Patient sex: M
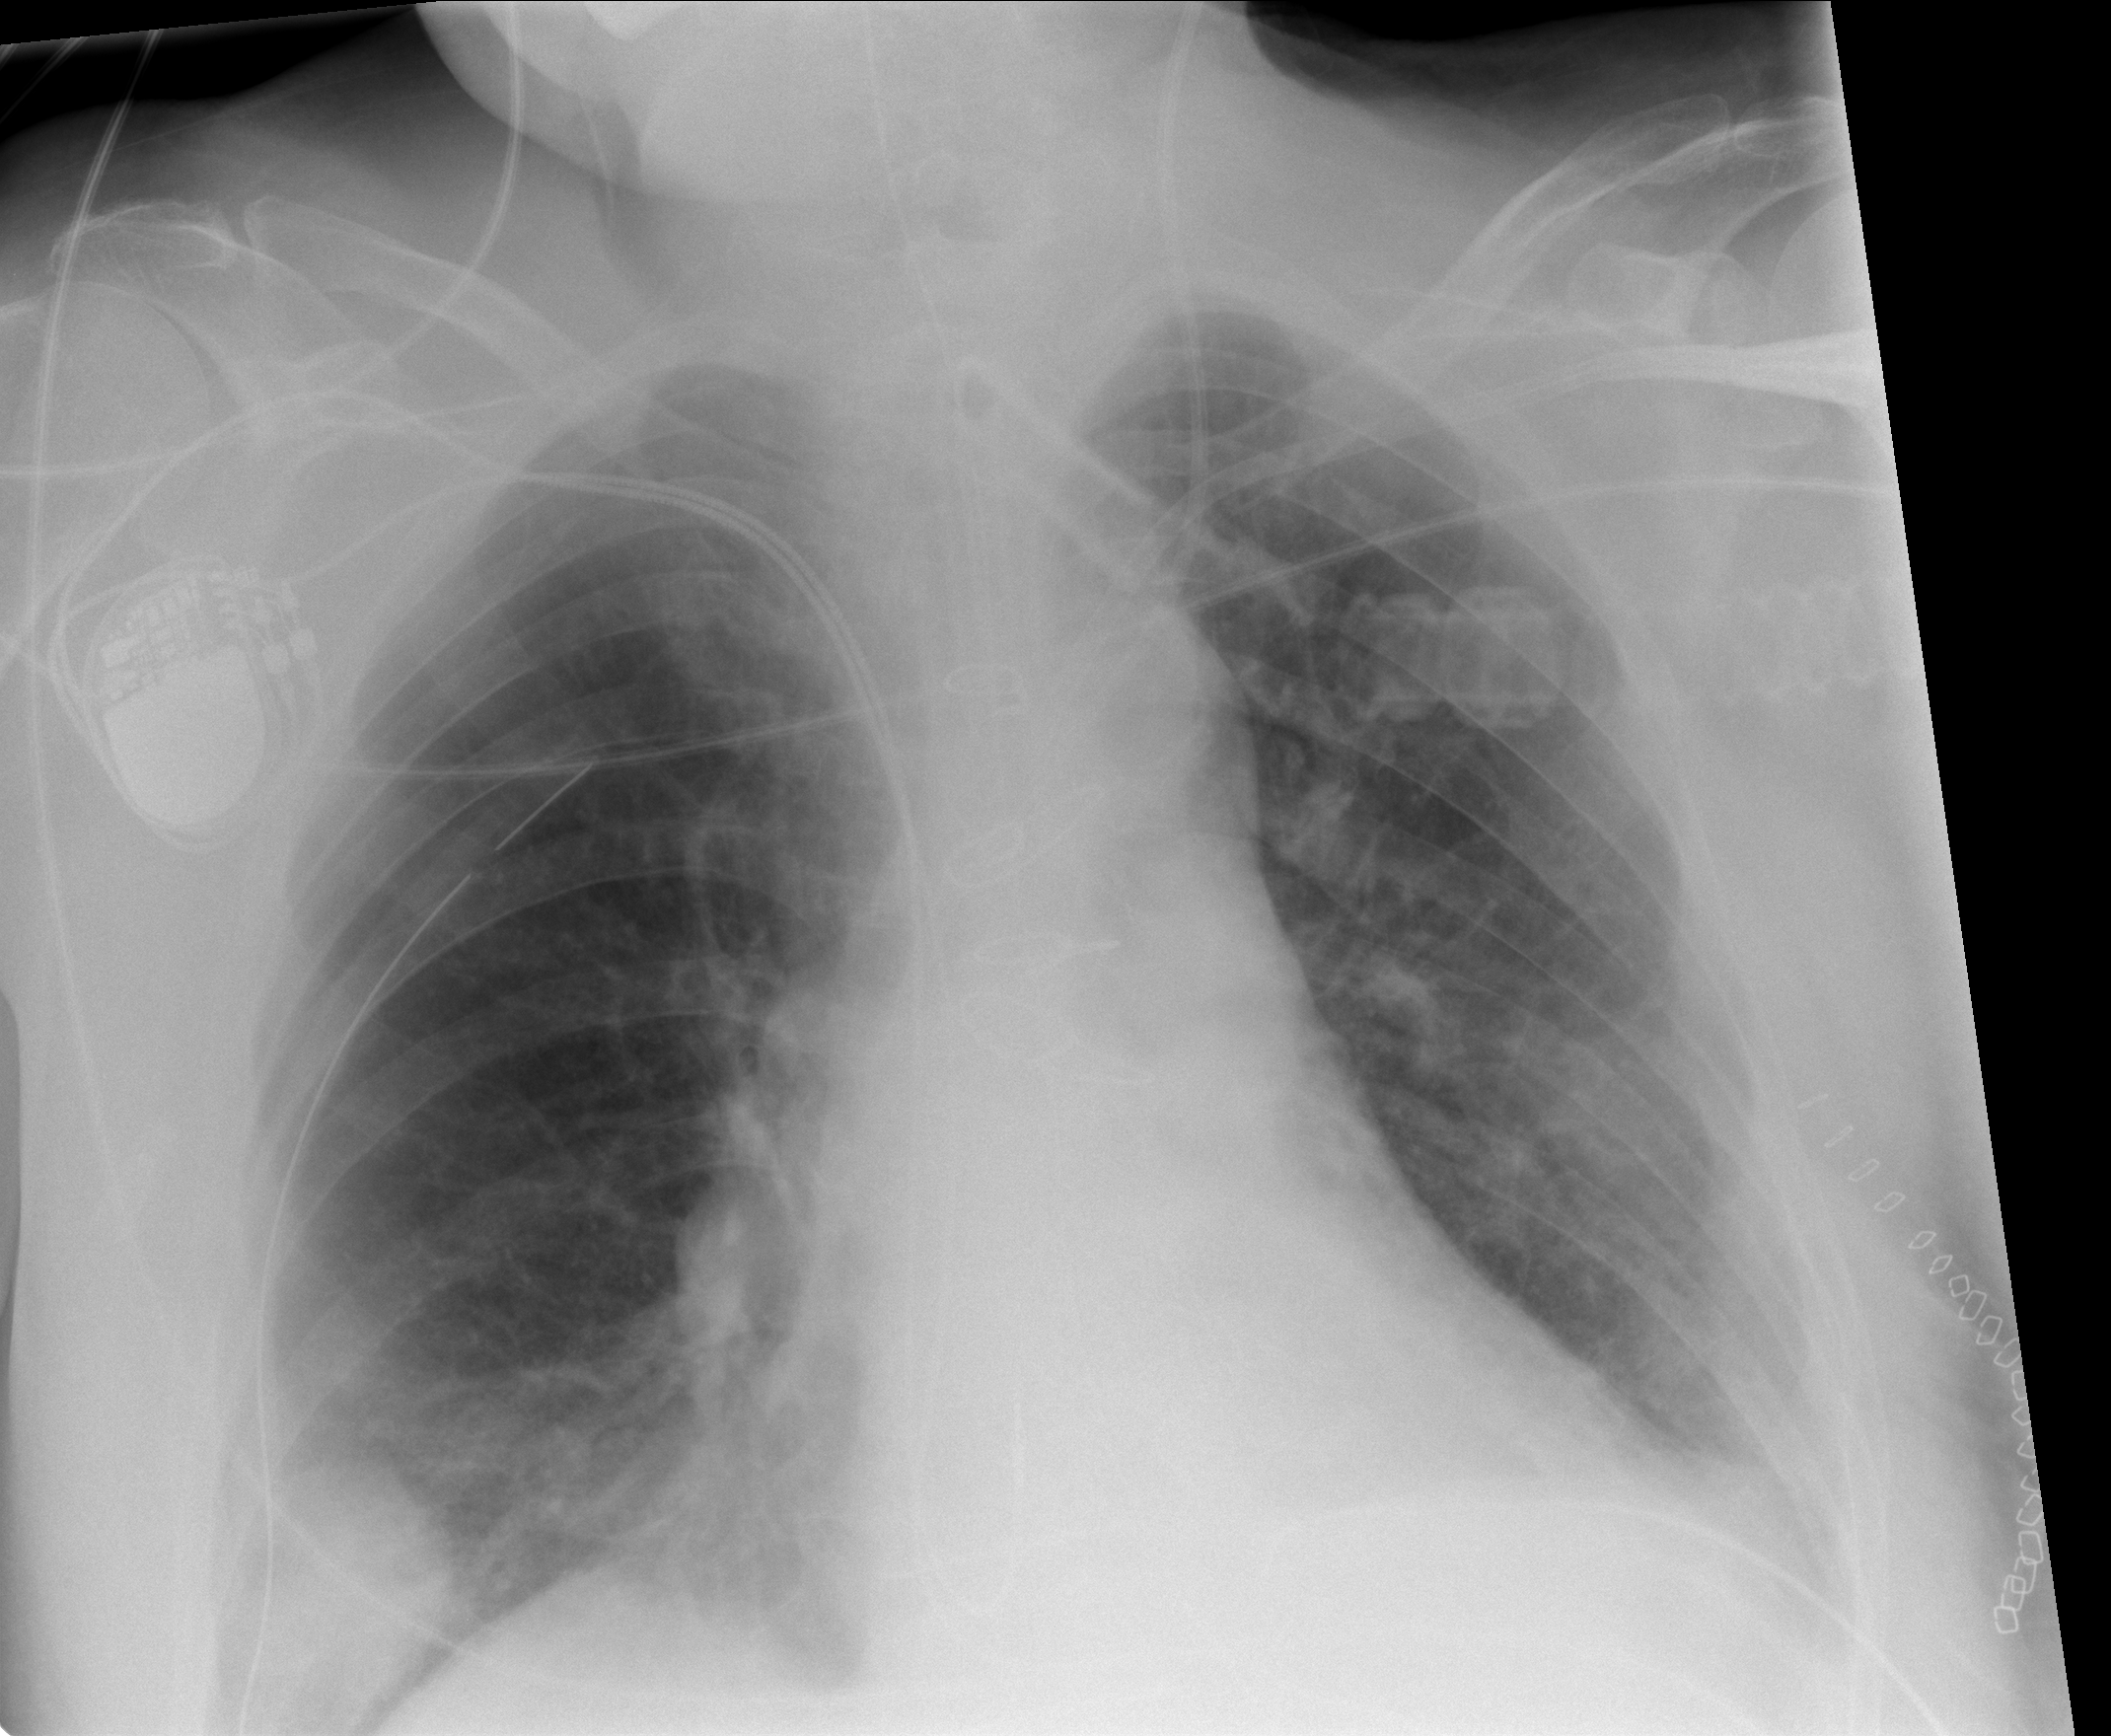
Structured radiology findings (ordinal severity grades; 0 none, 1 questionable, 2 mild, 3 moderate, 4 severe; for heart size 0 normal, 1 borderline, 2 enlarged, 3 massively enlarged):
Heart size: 0
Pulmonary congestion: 0
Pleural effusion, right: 2
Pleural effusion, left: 2
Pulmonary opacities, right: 2
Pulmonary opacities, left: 0
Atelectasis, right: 2
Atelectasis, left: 2